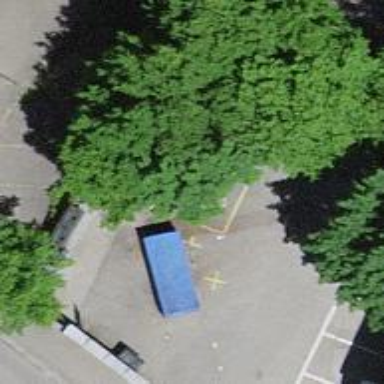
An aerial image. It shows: Recycling container for recycling.